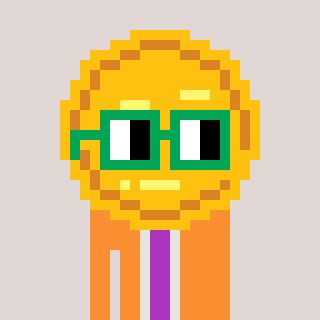
a pixel art character with square green glasses, a medal-shaped head and a orange-colored body on a warm background